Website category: book
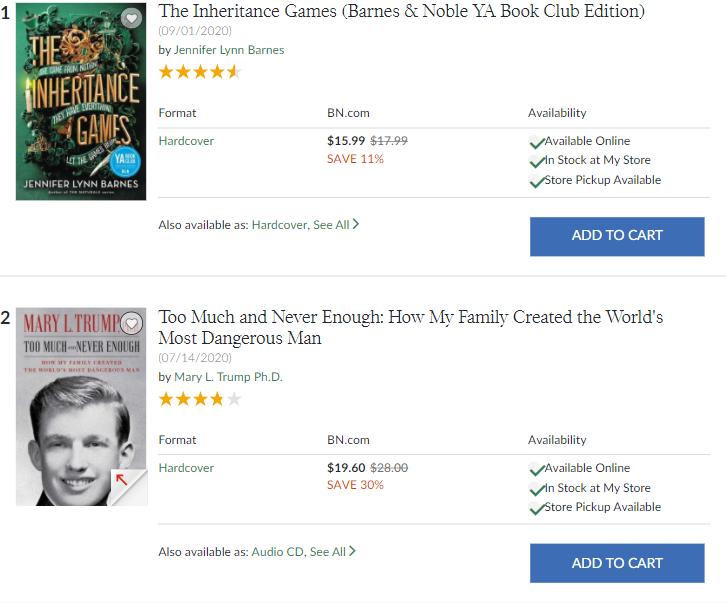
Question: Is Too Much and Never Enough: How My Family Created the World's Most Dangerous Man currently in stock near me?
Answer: yes

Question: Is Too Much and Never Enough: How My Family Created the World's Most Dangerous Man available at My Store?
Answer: yes

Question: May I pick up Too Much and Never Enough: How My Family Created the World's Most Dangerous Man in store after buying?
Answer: yes

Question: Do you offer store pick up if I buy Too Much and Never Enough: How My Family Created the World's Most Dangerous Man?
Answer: yes

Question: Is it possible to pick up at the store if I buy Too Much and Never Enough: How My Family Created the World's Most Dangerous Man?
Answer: yes

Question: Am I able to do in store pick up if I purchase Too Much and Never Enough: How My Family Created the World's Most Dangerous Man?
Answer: yes

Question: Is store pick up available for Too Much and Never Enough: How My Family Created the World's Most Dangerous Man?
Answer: yes

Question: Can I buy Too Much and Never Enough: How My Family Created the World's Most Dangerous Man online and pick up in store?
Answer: yes